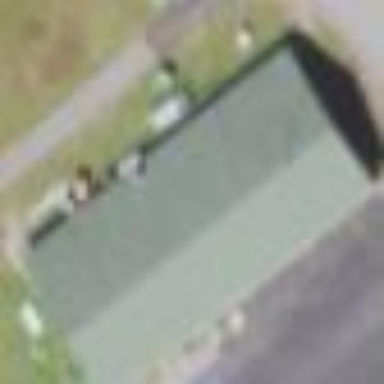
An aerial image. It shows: Fire station building.